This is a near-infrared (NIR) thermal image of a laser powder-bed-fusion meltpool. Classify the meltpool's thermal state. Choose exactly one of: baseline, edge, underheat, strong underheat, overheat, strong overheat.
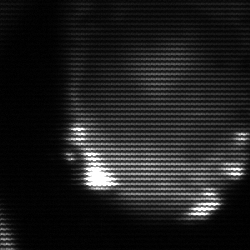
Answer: edge